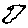
Label: bird